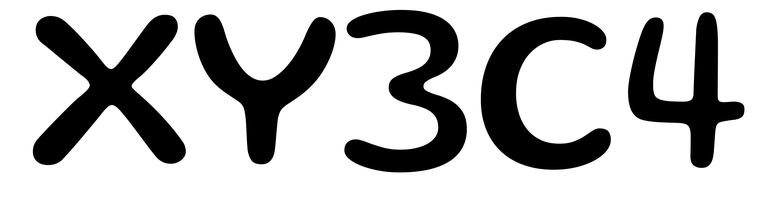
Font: Gluten_Regular